Interaction volume radius: 5 \u00c5
Interaction volume height: 15 \u00c5
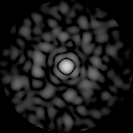
Disorder parameter: 0.8387